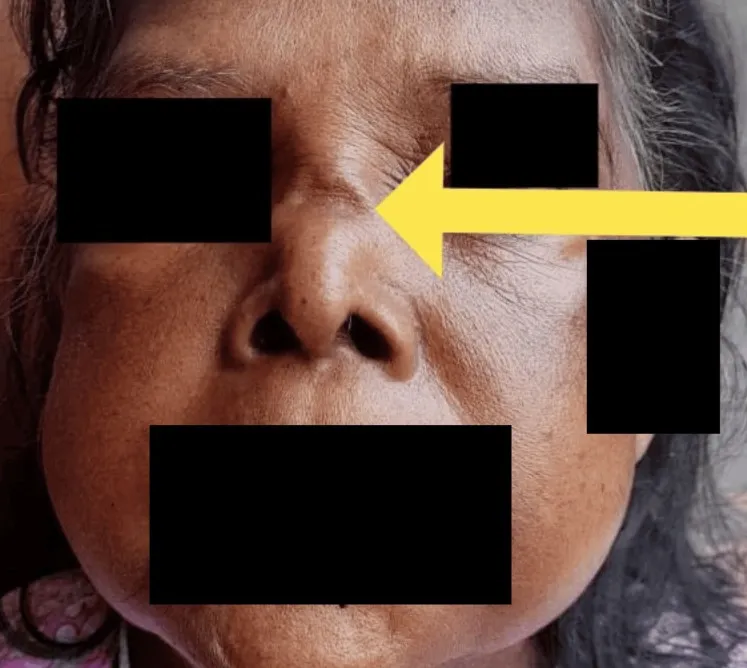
Nasal deformity: frontal view.
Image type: medical_photograph (skin_photograph)